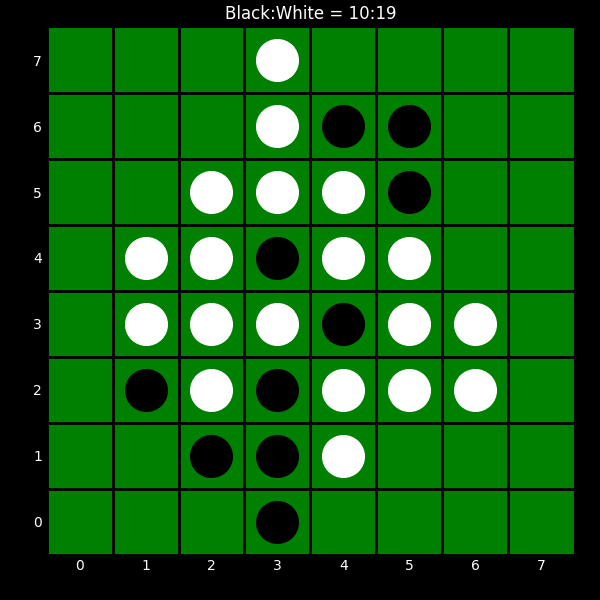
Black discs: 10
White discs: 19